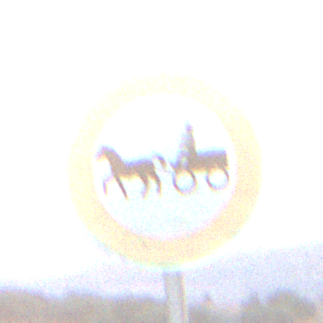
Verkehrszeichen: VerbotGespannfuhrwerke
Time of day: SunriseSunset
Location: Outdoor (Nature)
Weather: Clear
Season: NotSpecified
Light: Natural